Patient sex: F
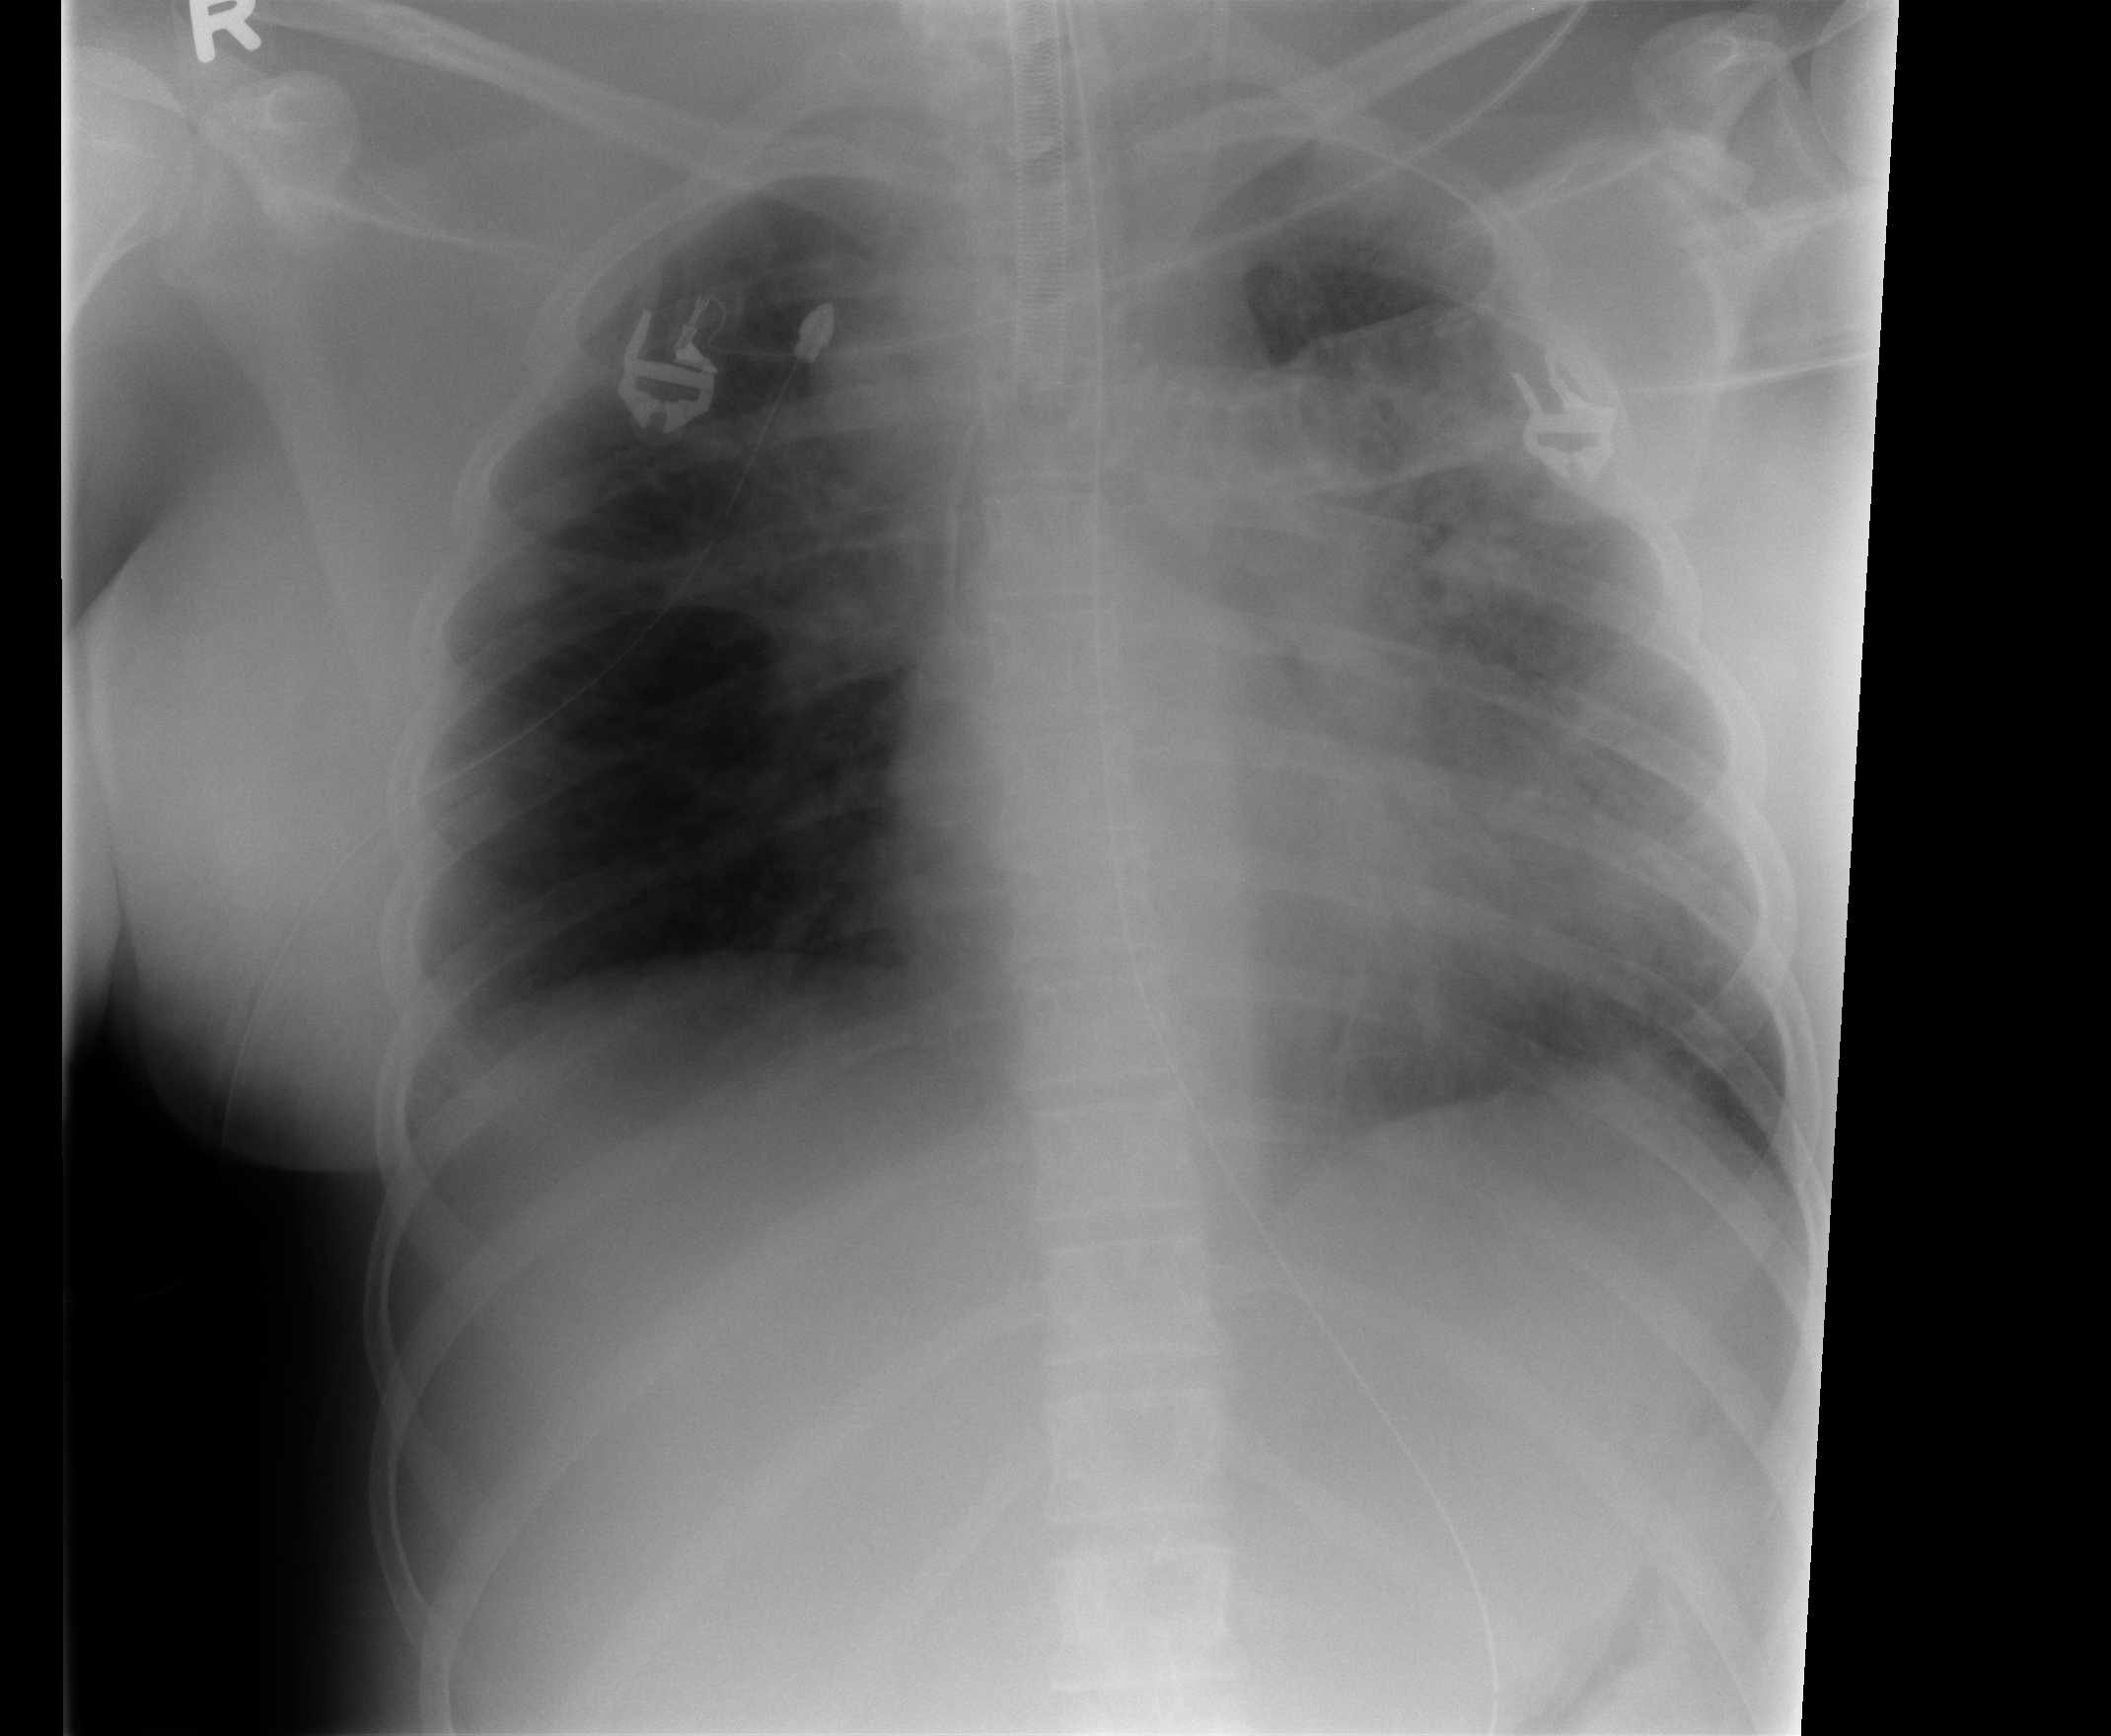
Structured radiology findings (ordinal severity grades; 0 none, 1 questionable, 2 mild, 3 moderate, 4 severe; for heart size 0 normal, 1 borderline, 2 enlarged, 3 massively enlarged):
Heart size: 0
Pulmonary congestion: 0
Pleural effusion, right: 0
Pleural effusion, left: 1
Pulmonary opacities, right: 2
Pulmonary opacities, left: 3
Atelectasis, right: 2
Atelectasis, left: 3